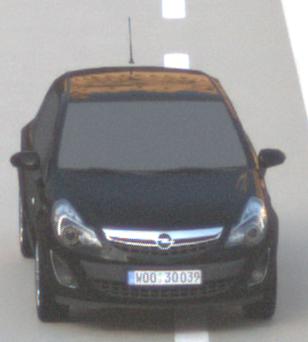
Make: Opel
Model: Corsa 1.2
Detailed model: Corsa (D)
Model produced from: 2011/01
Model produced until: 2014/08
Doors: 3
Color: black
Road condition: dry road
Daytime: sunrise or sunset
Contrast: low contrast